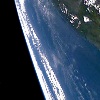
Label: water